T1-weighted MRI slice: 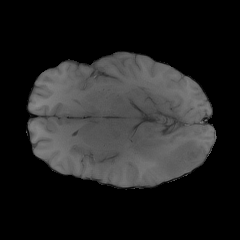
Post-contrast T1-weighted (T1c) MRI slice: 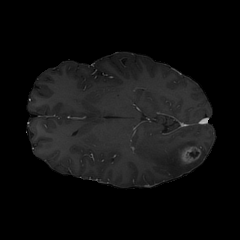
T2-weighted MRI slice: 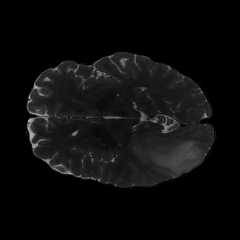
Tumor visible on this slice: yes